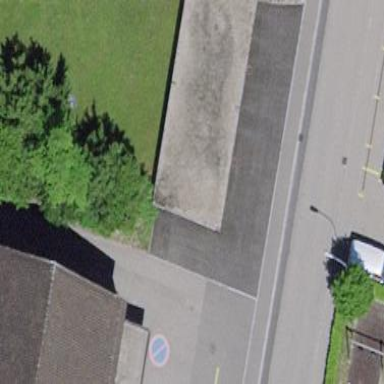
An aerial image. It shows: Group of garages.